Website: lowes
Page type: review-order
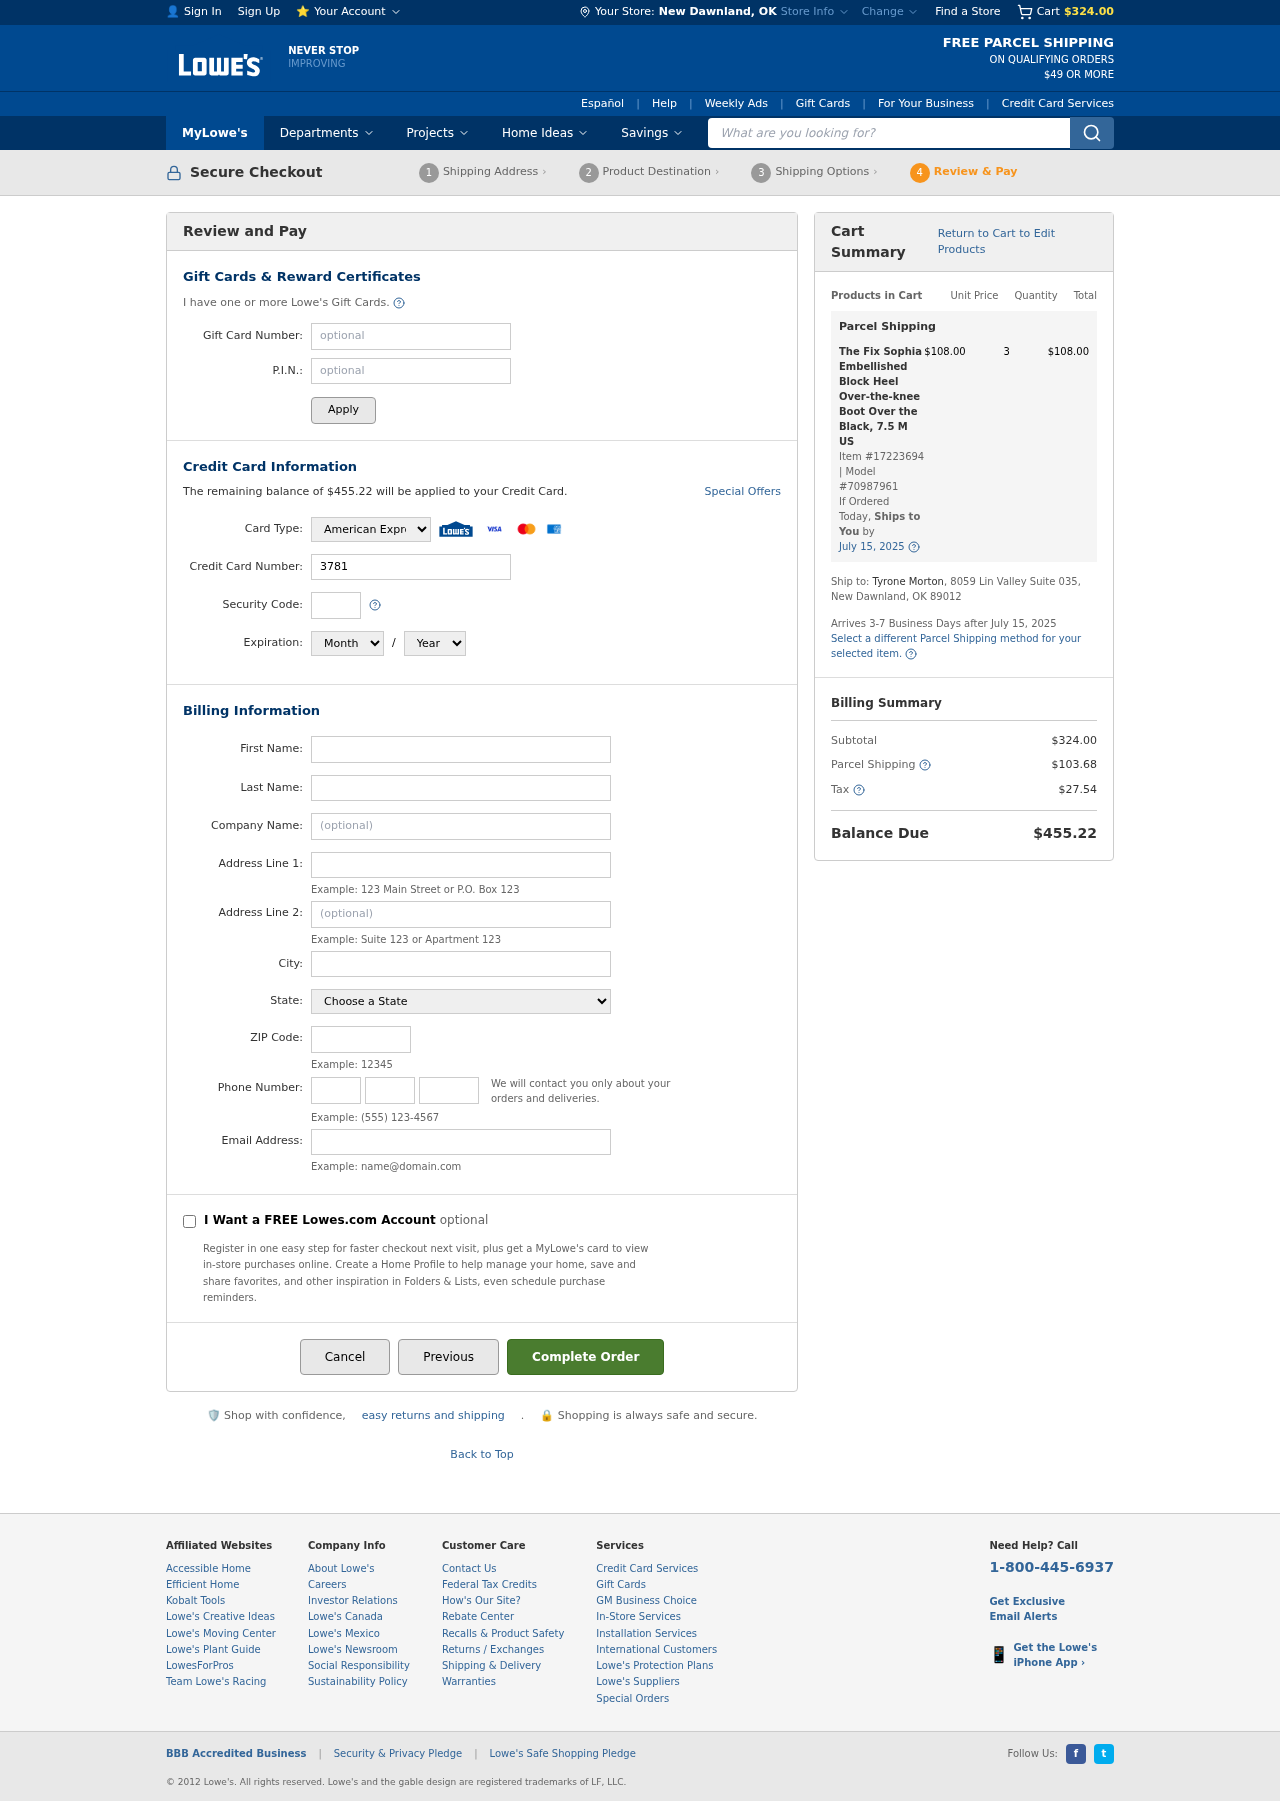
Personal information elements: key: PII_CARD_CVV
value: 7907
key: PII_CARD_EXPIRY_MONTH
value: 06
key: PII_CARD_EXPIRY_YEAR
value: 26
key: PII_CARD_NUMBER
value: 3781 5344 8009 812
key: PII_CARD_TYPE
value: American Express
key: PII_CITY
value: New Dawnland
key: PII_CITY_STATE
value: New Dawnland, OK
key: PII_EMAIL
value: tyronemorton@gmail.com
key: PII_FIRSTNAME
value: Tyrone
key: PII_LASTNAME
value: Morton
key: PII_PHONE_AREA
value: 902
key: PII_PHONE_PREFIX
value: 300
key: PII_PHONE_SUFFIX
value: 8474
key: PII_POSTCODE
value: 89012
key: PII_STATE
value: Oklahoma
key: PII_STREET
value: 8059 Lin Valley Suite 035
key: PII_STREET2
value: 8059 Lin Valley Suite 035
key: PII_STREET2
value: Apt. 028
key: PII_FULLNAME2
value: Tyrone Morton
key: PII_CITY_STATE_ZIP2
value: New Dawnland, OK 89012
Product elements: key: PRODUCT1_NAME
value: The Fix Sophia Embellished Block Heel Over-the-knee Boot Over the Black, 7.5 M US
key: PRODUCT1_PRICE
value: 108
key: PRODUCT1_QUANTITY
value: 3
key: PRODUCT1_ITEM_NUMBER
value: Item #17223694
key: PRODUCT1_MODEL_NUMBER
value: Model #70987961
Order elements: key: ORDER_SUBTOTAL
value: $324.00
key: ORDER_BALANCE_DUE
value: $455.22
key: ORDER_SHIPPING_DATE
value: July 15, 2025
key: ORDER_ITEM_TOTAL
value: $108.00
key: ORDER_SHIPPING_DATE2
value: July 15, 2025
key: ORDER_SHIPPING_COST
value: $103.68
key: ORDER_TAX
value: $27.54
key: ORDER_TOTAL
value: $455.22
Search elements: key: HEADER_SEARCH
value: What are you looking for?